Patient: sex F, age 54
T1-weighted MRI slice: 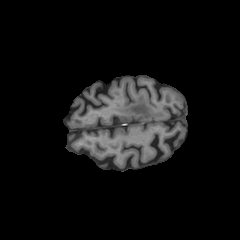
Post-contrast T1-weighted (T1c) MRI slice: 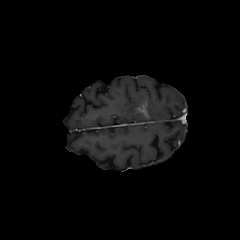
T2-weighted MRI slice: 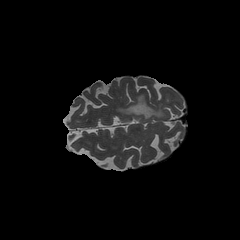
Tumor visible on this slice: yes
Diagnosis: Glioblastoma, IDH-wildtype
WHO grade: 4